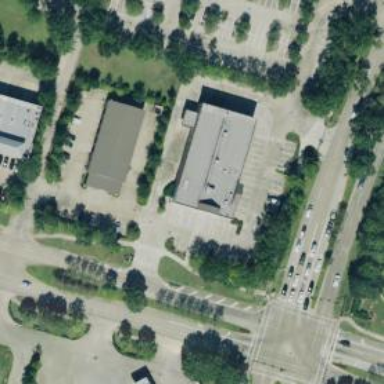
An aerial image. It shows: Parking space.